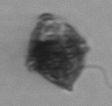
Label: Kryptoperidinium_triquetrum